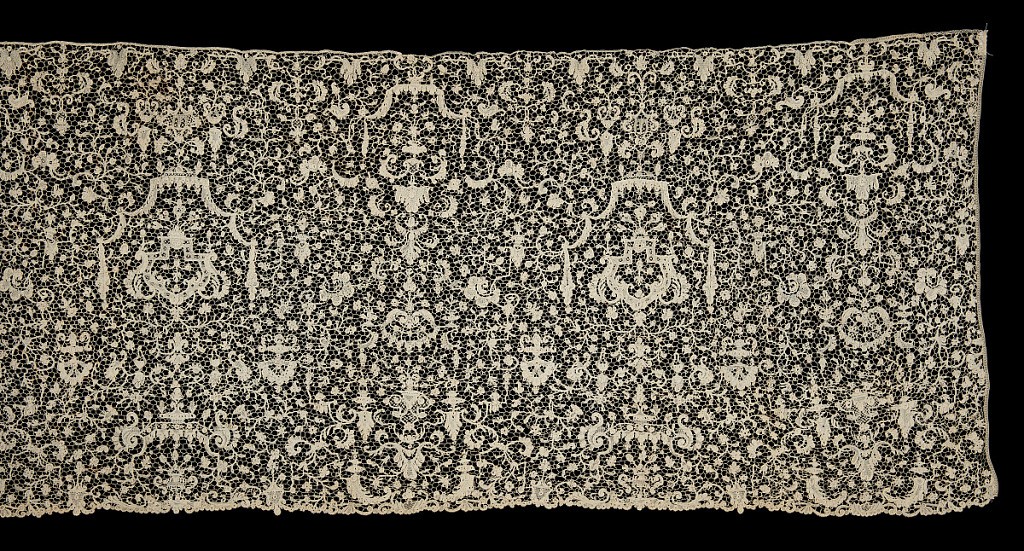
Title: Panel
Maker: William A. Clark, American, 1839–1925
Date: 18th century
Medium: linen Technique: needle lace
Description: Panel of point de France designed in the style of Berain has an alternating design of draped canopies enclosing cartouches and flowering branches. The lower part has bracketed ornaments with a central motif above and below of a crowned fleur-de-lis. Mesh decorated with picots and motifs partially outlined with cordonnet.